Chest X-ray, AP view. Patient: 55 years old, sex M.
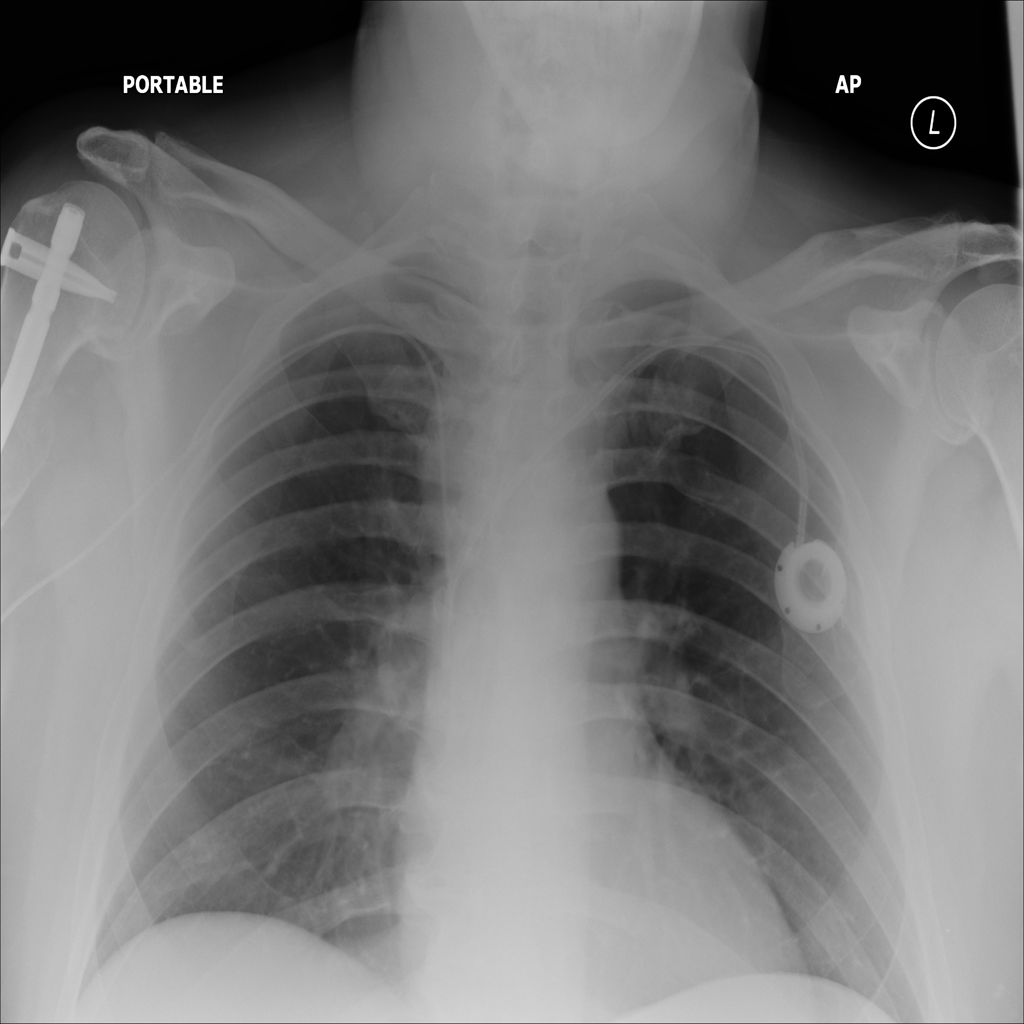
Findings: No Finding